Question: Is there a way in three.js to turn a cube mesh shape into a diamond shape doing something like rotating the axis of the scale and then scaling it? I'm trying to create a flat-ish diamond shape, something like x50,y50,x10. If not, then what's the best way to create a diamond mesh, or a triangle mesh shape?
If you just turn the cube on its end and scale x you'll still have a (now imbalanced) rectangle shape, but if you turn it on it's end, reorient the axis of scale somehow so it's stretching across the middle from point to point, now you could just squeeze the cube with scale x, and you'd have a nice diamond shape with a thin waist.
For clarification, here's a pic of the mesh shape I am trying to make, ideally the diamond shape on the left, but the triangle shape will do also.

So, is there some way to rotate the axis of the scale? Is that what 'new THREE.Matrix4().makeTranslation' is for? How do I use that in this context?
<URL>. Clearly my 'cube.scale.x = 0.5;' code is working and needs the axis of transform to be shifted.
Here's the js:
'''
cube = new THREE.Mesh( geometry, material );
cube.rotation.z = Math.PI / 4 ;
cube.position.y = 35;
cube.scale.x = 0.5;
scene.add( cube );
'''
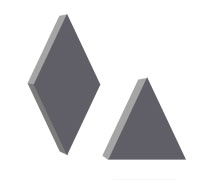
Answer: What you need to do is to create a hierarchy of objects, the inner object will rotate around the z-axis and the outer object will scale on the x-axis.
'''
mesh = new THREE.Mesh(geometry, material);
mesh.rotation.z = Math.PI / 4; // rotate by 45 degrees
var group = new THREE.Group();
group.add( mesh );
group.scale.x = 0.5; // scale by 0.5
scene.add( group );
'''
Here is a fiddle: <URL>